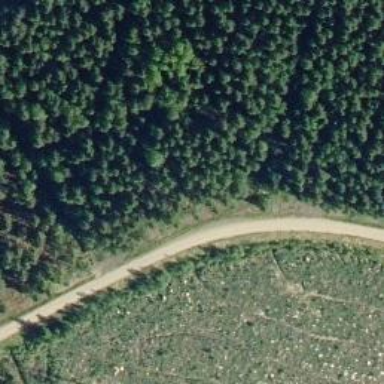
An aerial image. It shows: Unclassified road with grade3 tracktype.